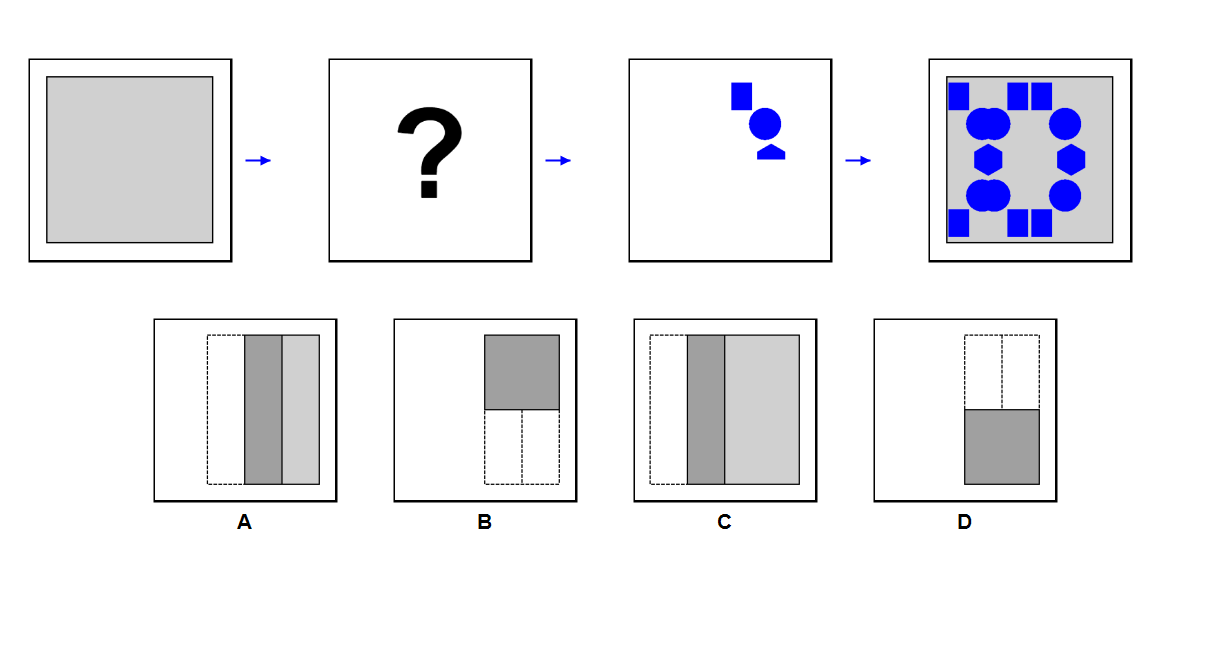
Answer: D